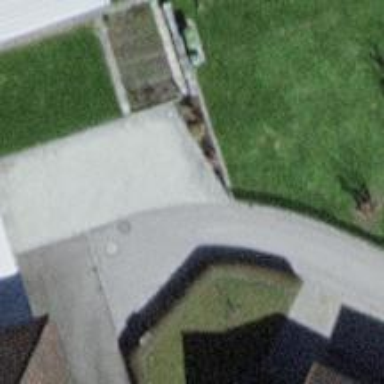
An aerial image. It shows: Paved driveway road for service vehicles.